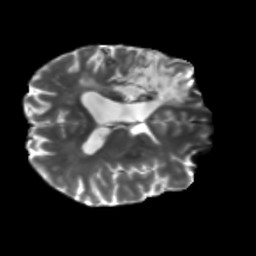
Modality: T2w
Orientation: axial
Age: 60
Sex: male
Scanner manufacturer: siemens
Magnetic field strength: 3 T
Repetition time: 5.25 s
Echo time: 0.08 s